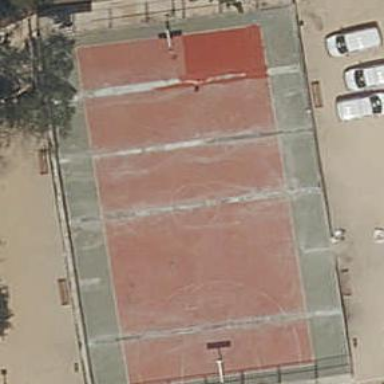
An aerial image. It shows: Soccer pitch for leisureland activities.